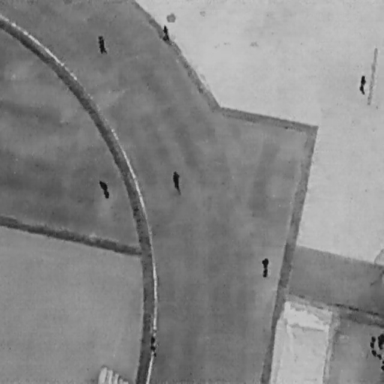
There are nine objects shown in the infrared image, including eight People, and a DontCare.